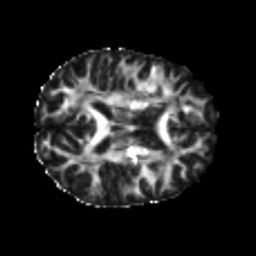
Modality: FA
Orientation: axial
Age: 22
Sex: female
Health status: healthy
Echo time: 0.074 s